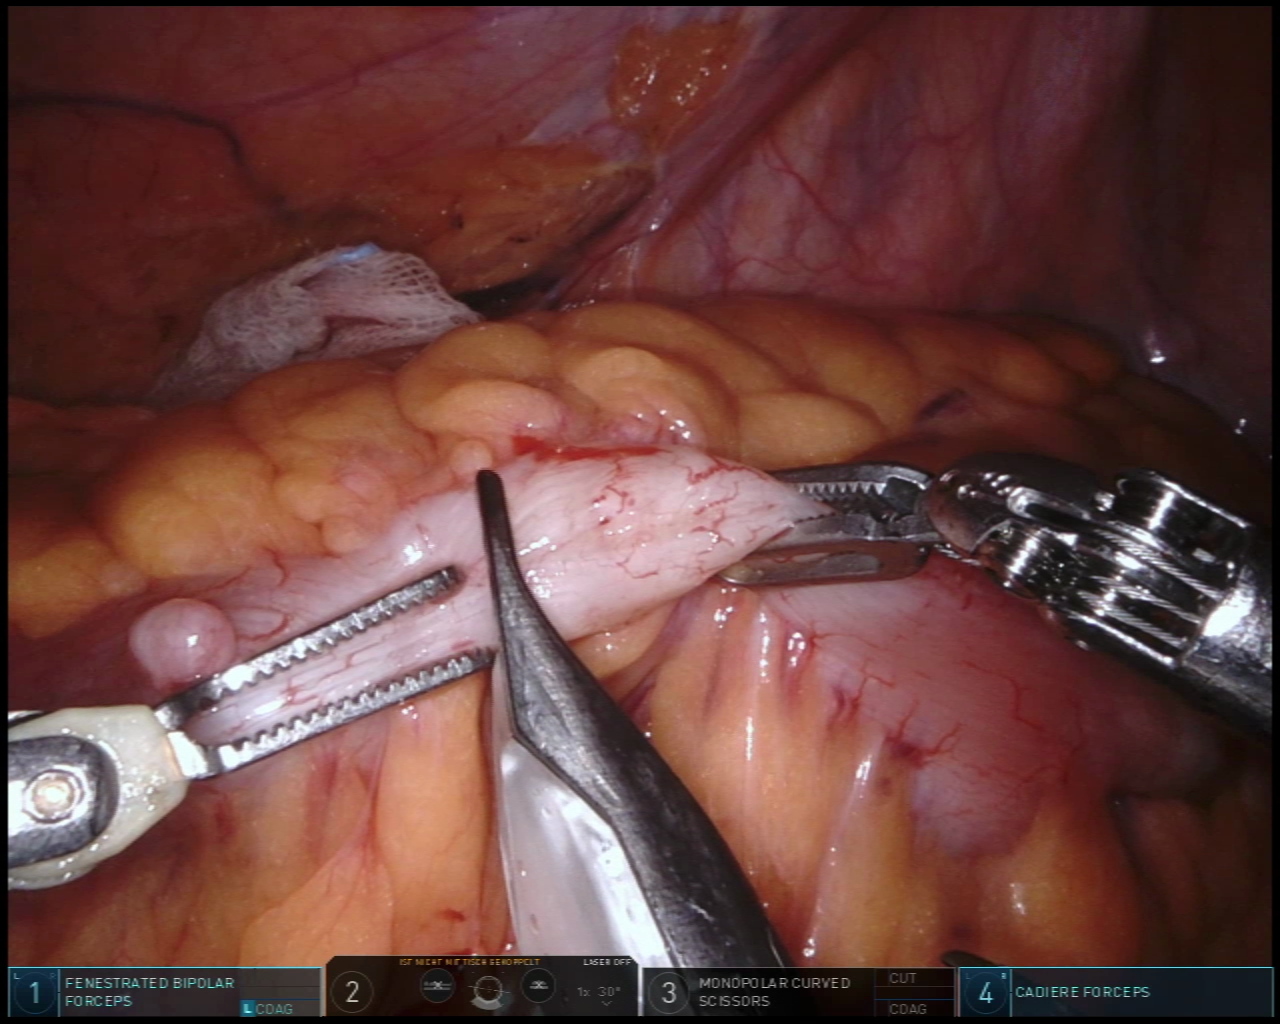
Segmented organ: colon
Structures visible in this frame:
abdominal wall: yes
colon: yes
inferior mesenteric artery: no
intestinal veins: no
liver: no
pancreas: no
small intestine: no
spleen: no
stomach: no
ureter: no
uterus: no
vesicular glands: no